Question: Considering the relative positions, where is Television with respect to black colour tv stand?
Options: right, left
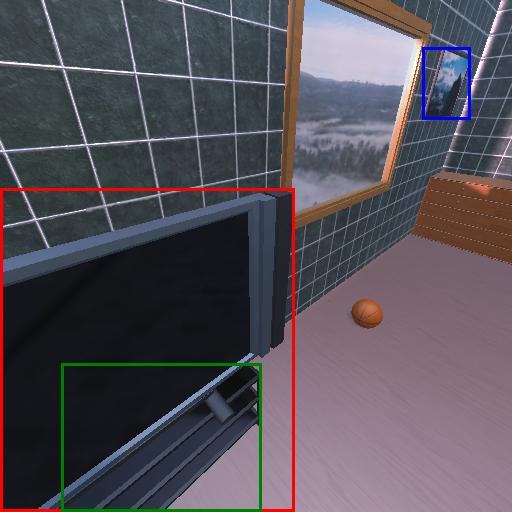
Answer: right